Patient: sex M, age 25
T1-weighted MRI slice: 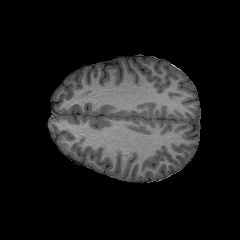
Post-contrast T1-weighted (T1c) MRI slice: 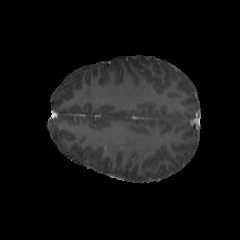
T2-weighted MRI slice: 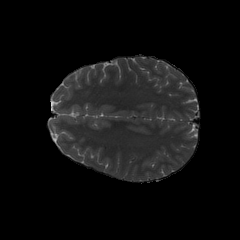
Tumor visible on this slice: no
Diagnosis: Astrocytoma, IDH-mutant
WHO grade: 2